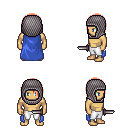
a pixel art fantasy rpg character, male body template, human, tanned skin, blue cape, white pants, red bangs hairstyle, chain hood, dagger, four views (front, back, left, right), 2x2 character sprite sheet, small pixel art, hard edges, no anti-aliasing